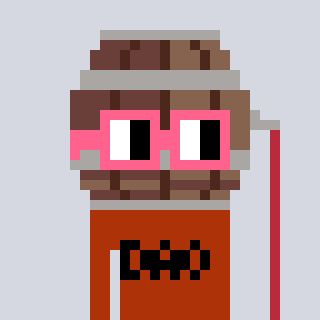
a pixel art character with square pink glasses, a wine barrel-shaped head and a hotbrown-colored body on a cool background